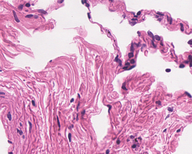
Tumor epithelial tissue: no
Tumor-associated stroma tissue: no
Normal tissue: yes